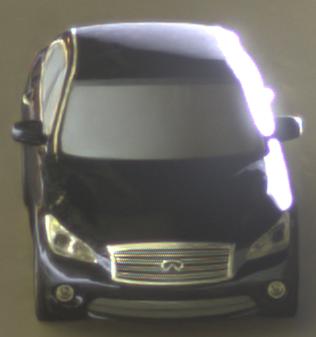
Make: Infiniti
Model: M 37
Detailed model: M (Y51)
Model produced from: 2010/10
Model produced until: 2013/11
Doors: 4
Color: black
Road condition: wet road
Daytime: night
Contrast: high contrast